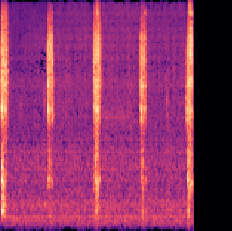
Sound class: Clock tick